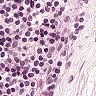
Metastatic tissue present: no